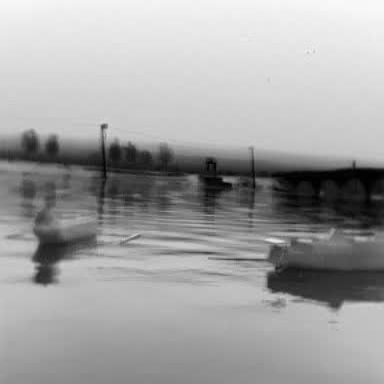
There are two objects shown in the infrared image, including a liner, and a container_ship.